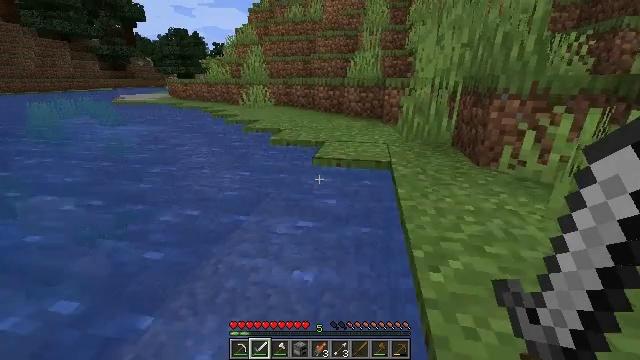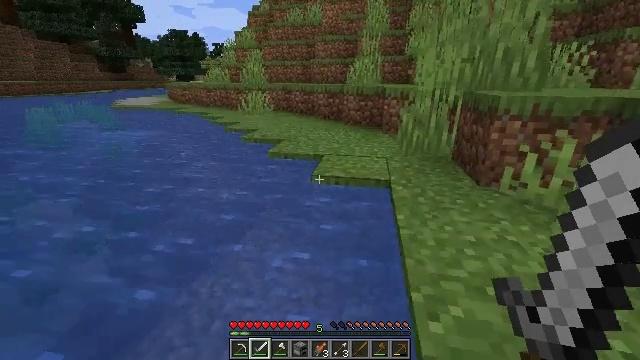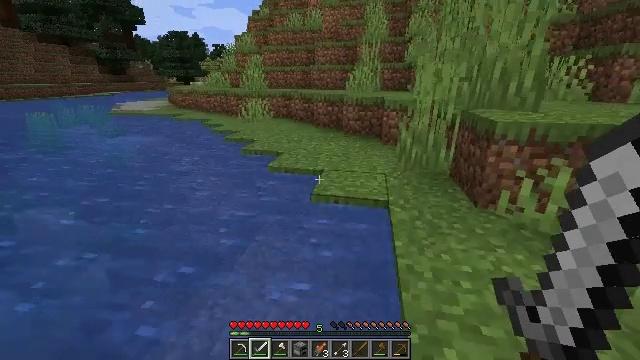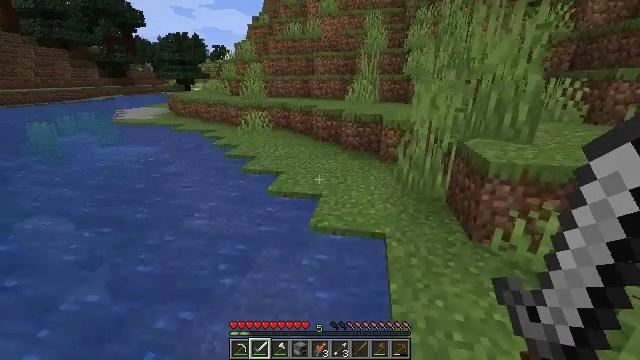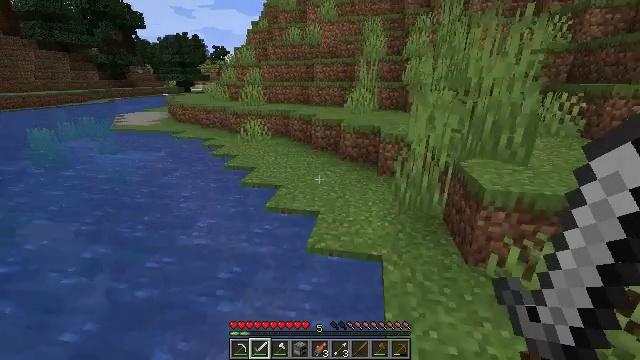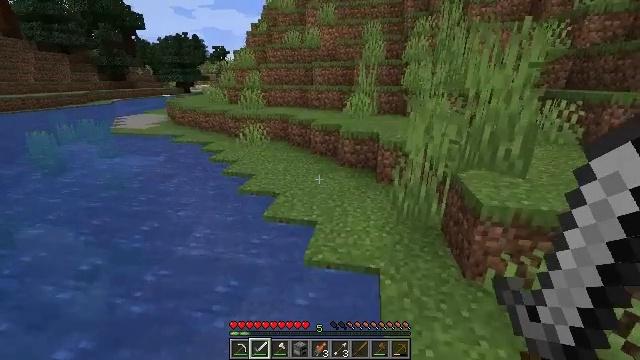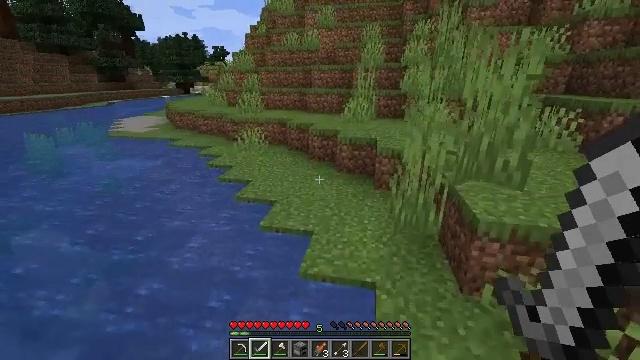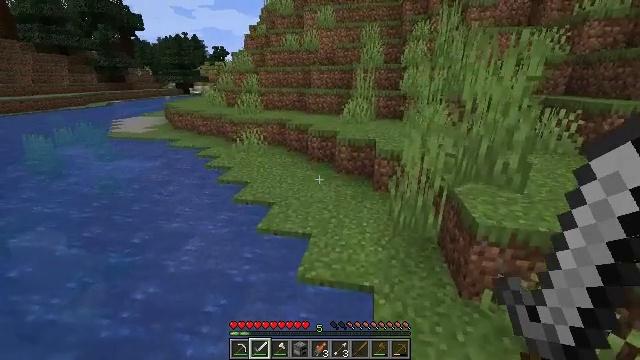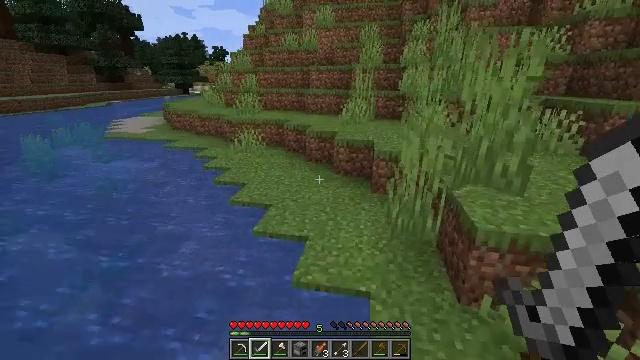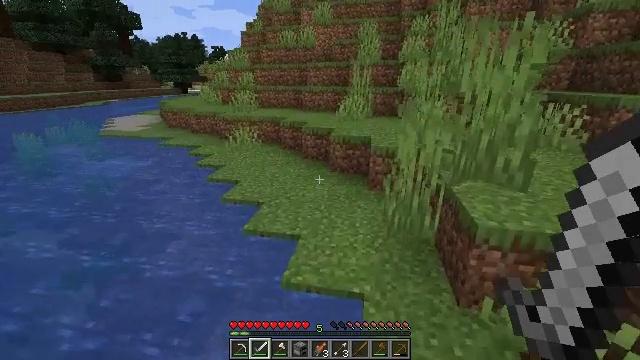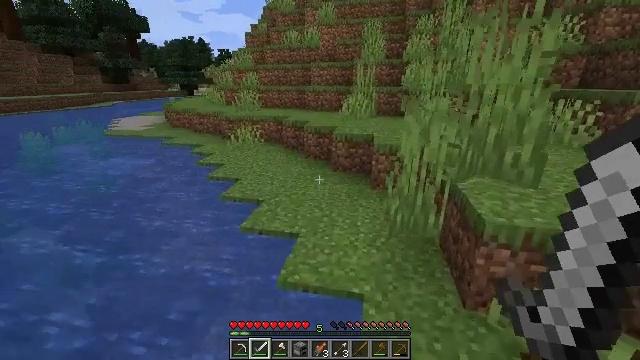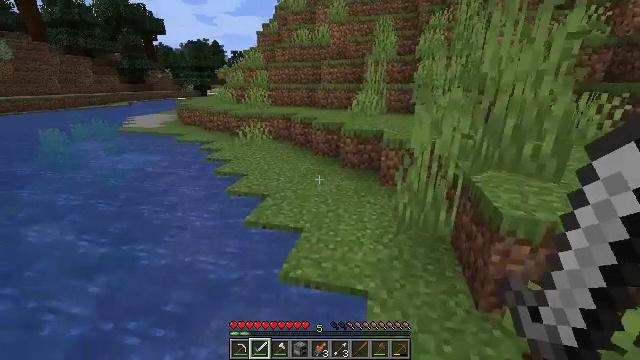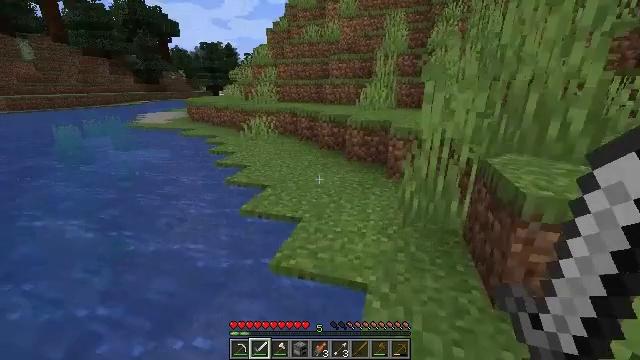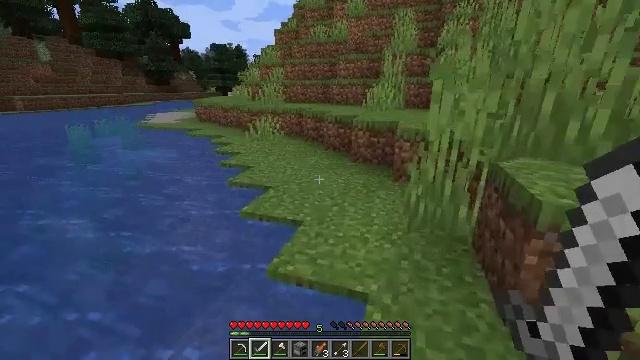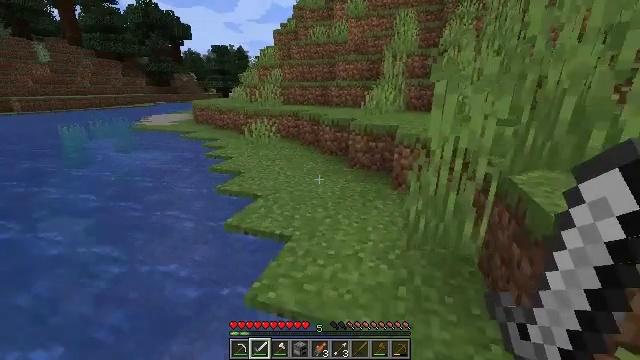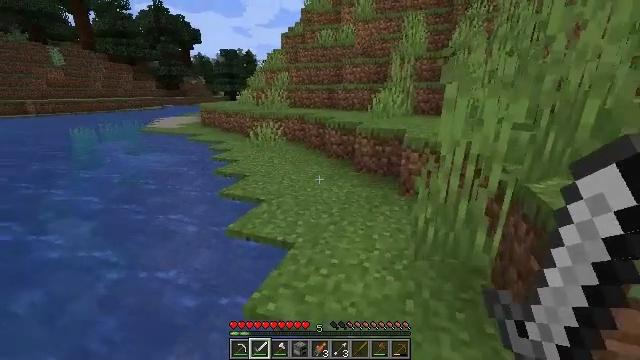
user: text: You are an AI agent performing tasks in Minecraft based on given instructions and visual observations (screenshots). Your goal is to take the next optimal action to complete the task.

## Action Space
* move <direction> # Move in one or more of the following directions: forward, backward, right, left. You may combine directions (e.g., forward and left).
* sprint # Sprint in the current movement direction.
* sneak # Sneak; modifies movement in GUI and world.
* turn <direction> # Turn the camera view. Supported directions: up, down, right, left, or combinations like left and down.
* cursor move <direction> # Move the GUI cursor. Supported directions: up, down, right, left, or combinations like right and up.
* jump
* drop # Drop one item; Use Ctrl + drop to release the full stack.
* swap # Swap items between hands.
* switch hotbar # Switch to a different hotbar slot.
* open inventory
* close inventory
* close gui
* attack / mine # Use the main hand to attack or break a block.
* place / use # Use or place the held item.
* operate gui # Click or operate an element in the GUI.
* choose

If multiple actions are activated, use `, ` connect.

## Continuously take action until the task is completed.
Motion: motion action
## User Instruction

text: Gather spruce log by chopping the tree.
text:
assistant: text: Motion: move forward and move right, jump
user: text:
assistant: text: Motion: move forward and move right, jump
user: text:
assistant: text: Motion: move forward and move right, jump
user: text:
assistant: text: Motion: move forward and move right, jump
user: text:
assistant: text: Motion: move forward and move right, jump
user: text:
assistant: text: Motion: move forward and move right, jump
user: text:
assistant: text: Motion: move forward and move right, jump
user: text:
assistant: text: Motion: move forward and move right, jump
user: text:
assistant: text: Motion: move forward and move right, jump
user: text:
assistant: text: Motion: move forward and move right, turn left
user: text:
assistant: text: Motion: move forward and move right, turn left
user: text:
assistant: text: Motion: move forward, turn left
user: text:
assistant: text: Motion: move forward, turn left
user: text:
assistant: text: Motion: move forward
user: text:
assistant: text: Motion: move forward, turn left
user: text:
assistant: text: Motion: move forward, sprint, turn left and up
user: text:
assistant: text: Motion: move forward, sprint
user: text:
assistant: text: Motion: move forward, sprint
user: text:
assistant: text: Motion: move forward, turn left
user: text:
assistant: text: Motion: move forward, turn left
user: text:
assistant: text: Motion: move forward, turn left
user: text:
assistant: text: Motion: move forward, turn left
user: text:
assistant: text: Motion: move forward
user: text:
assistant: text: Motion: move forward
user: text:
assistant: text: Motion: move forward, turn left
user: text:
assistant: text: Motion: move forward, turn left
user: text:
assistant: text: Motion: move forward, turn left
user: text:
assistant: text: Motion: move forward, turn left
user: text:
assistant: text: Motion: move forward, turn left, jump
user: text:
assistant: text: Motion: move forward, turn left, jump